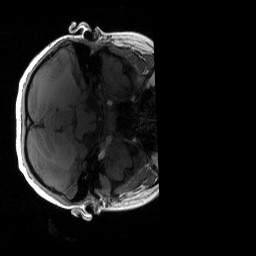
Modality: T1w
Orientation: axial
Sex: male
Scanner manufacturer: siemens
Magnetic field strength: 3 T
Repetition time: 1.9 s
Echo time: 0.00243 s